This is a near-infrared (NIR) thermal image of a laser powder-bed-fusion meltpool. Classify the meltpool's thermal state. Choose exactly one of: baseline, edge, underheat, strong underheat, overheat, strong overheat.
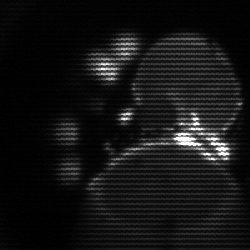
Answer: edge